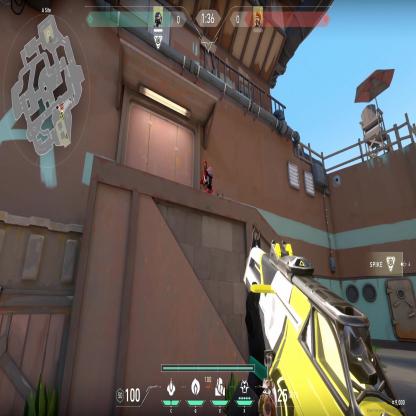
Label: enemy